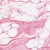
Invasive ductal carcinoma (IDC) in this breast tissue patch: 0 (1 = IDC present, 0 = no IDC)